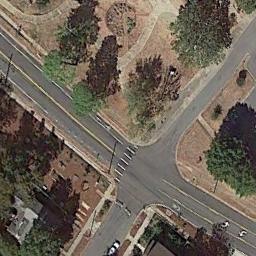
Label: intersection